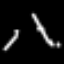
Label: airplane